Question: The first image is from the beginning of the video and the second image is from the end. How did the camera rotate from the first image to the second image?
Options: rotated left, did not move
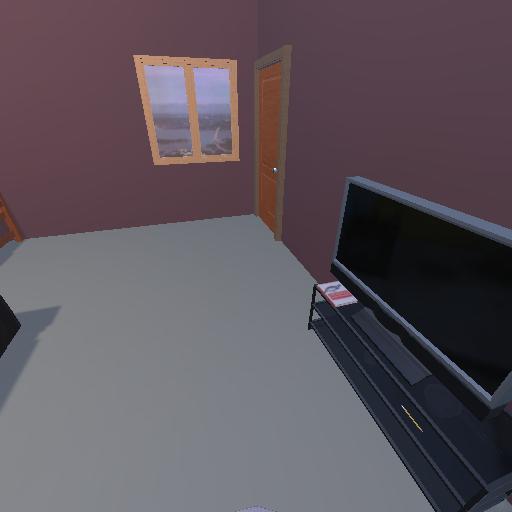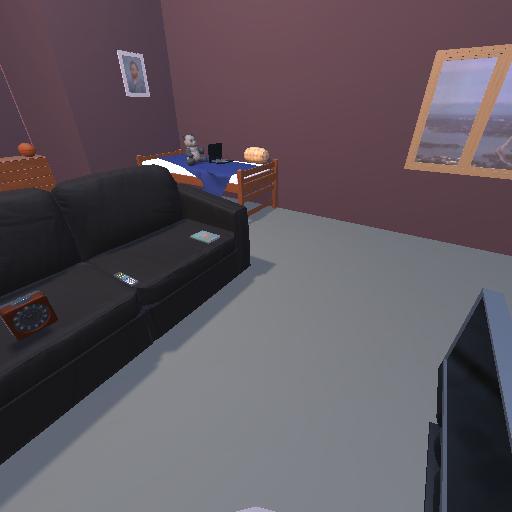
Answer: rotated left